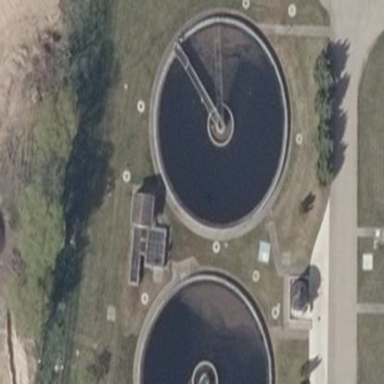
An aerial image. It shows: Body of wastewater.